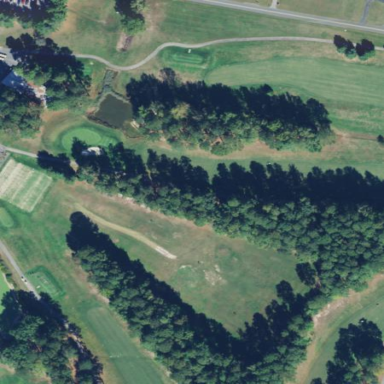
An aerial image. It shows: Grassy area designated for driving range golf.